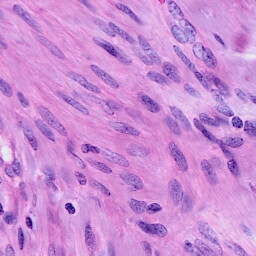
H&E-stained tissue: Cervix